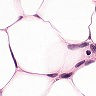
Metastatic tissue present: no